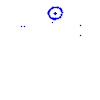
Particle: proton